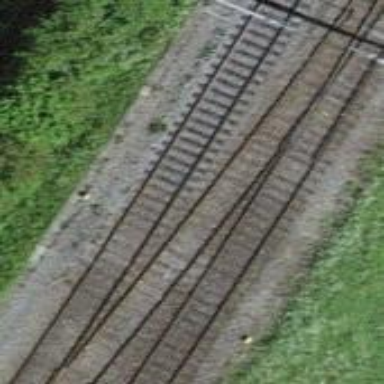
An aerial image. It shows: Single-track railway with electrified contact lines.